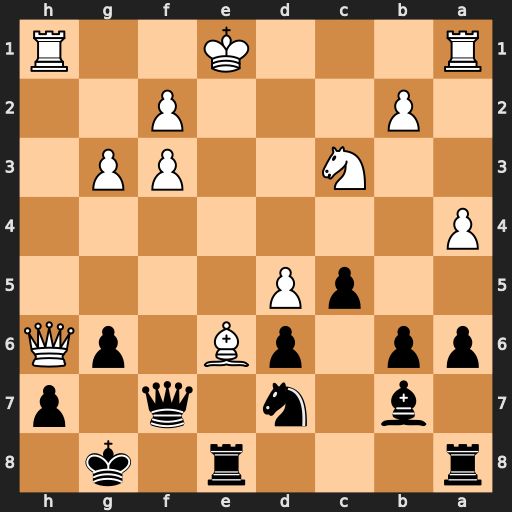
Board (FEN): r3r1k1/1b1n1q1p/pp1pB1pQ/2pP4/P7/2N2PP1/1P3P2/R3K2R
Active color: b
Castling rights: KQ
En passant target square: -
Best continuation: Nf8 O-O-O Nxe6 dxe6 Rxe6